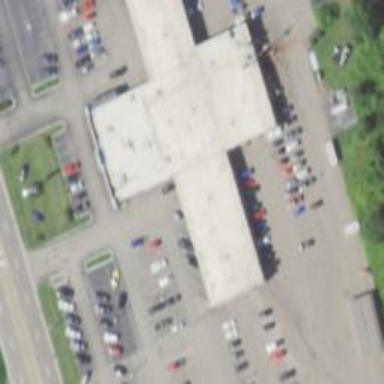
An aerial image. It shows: Car shop building.